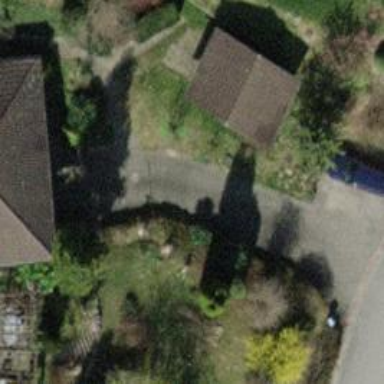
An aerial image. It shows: Shed.